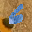
Label: 6